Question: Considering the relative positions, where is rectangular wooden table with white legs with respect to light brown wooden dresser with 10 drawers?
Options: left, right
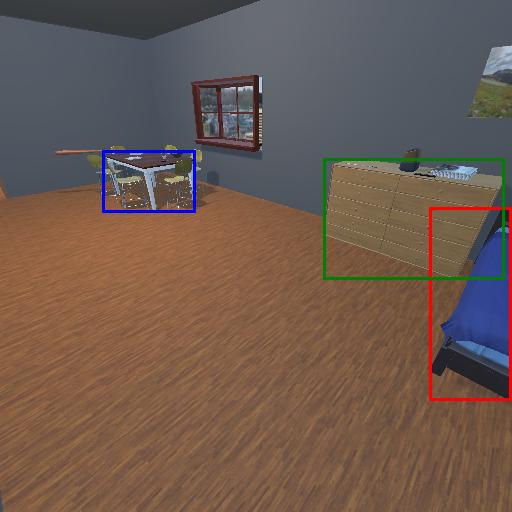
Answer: left